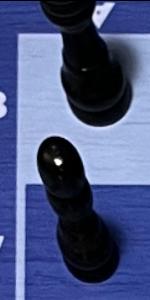
Label: Pawn_Black